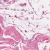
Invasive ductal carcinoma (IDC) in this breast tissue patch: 0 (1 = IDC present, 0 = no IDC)